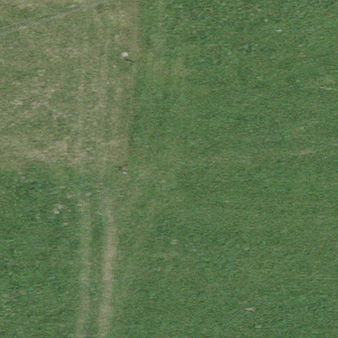
Label: other